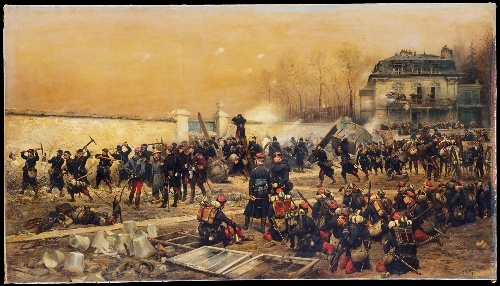
Title: The Defense of Champigny
Artist: Edouard Detaille
Artist bio: French, Paris 1848–1912 Paris
Date: 1879
Object type: Painting
Classification: Paintings
Medium: Oil on canvas
Dimensions: 48 x 84 3/4 in. (121.9 x 215.3 cm)
Department: European Paintings
Credit line: Gift of Henry Hilton, 1887
Accession year: 1887
Repository: Metropolitan Museum of Art, New York, NY
Tags: Battles|Soldiers|Cannons|Men|Generals